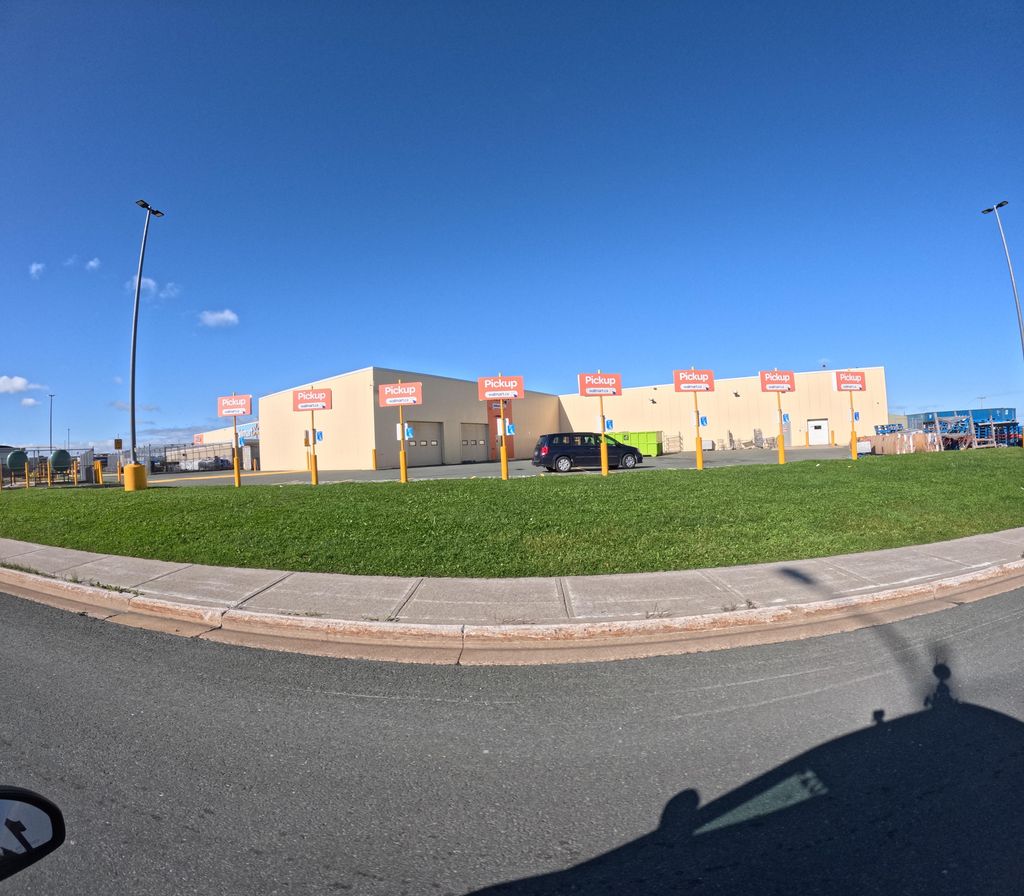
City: st_johns